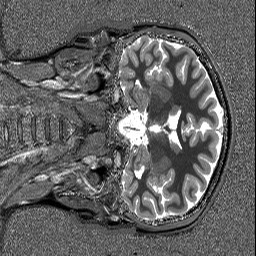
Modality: T1map
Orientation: coronal
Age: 19
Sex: female
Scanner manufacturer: siemens
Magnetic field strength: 3 T
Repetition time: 5 s
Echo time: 0.00298 s